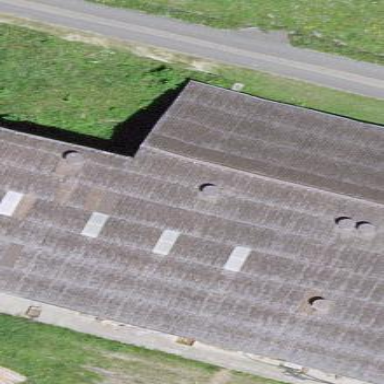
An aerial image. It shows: Rural barn.